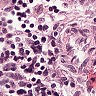
Metastatic tissue present: no